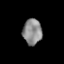
Tissue: lung
Cell type: Endothelial cells
Senescence score: 0.16
Nuclear area (px): 478
Mean DAPI intensity: 138.776